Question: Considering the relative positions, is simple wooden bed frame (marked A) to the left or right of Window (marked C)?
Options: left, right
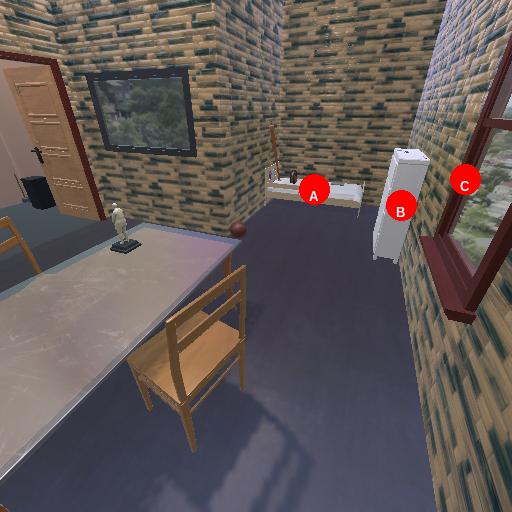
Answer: left